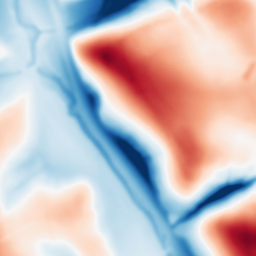
Category: multiscale
Decomposition family: dog_multiscale
Decomposition parameters: sigma_ratio: 1.6
n_scales: 6
base_sigma: 2
Upsampling method: bilinear
Upsampling parameters: scale: 4
Upsampling scale: 4